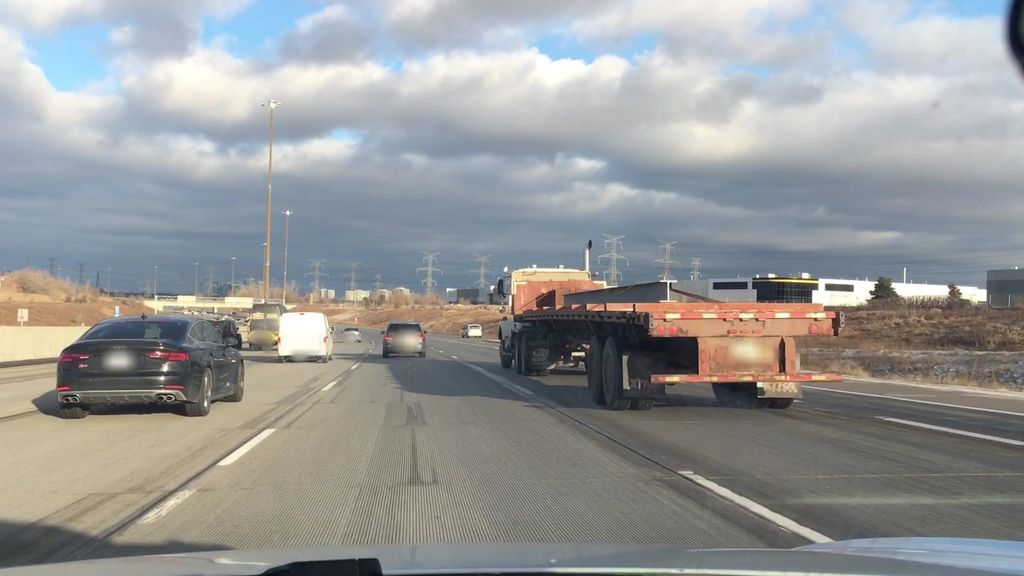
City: toronto